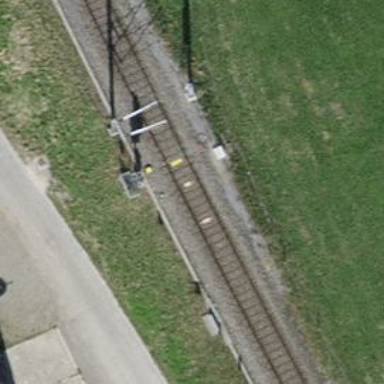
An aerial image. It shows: Railway signal.